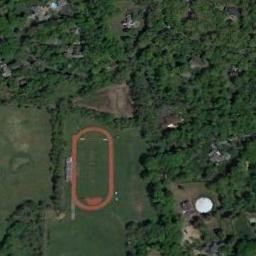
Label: ground_track_field